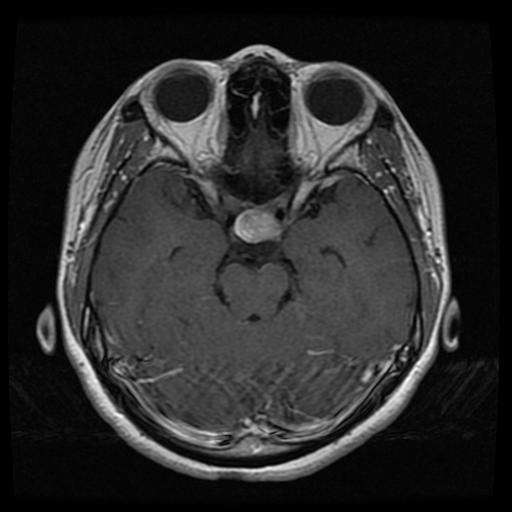
Label: pituitary